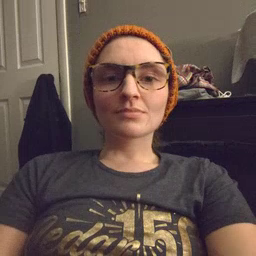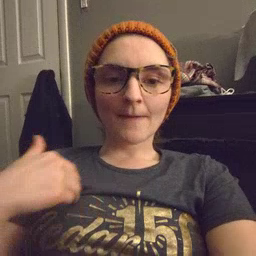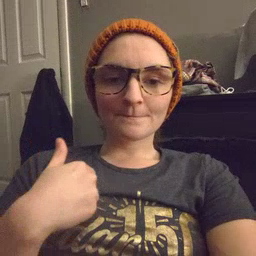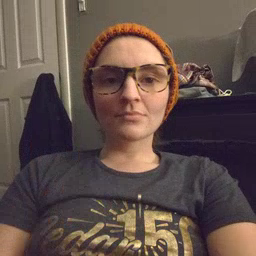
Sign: animal